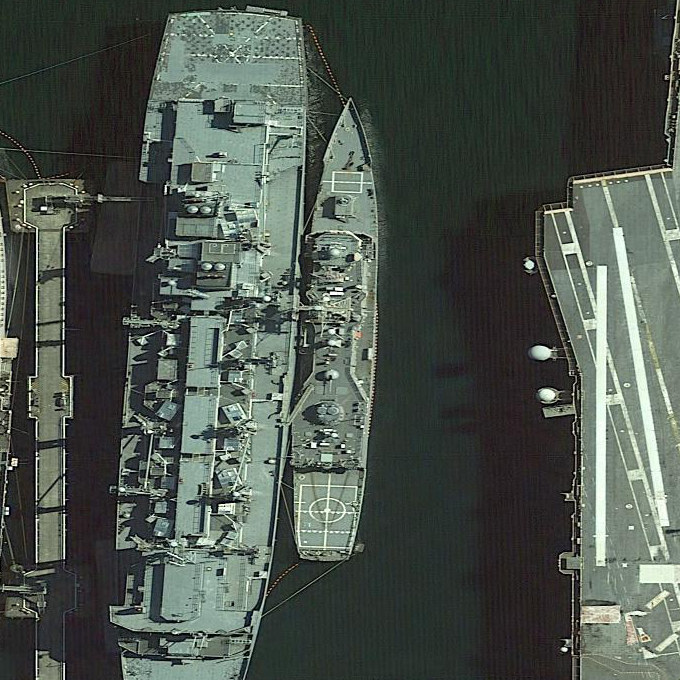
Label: cruiser